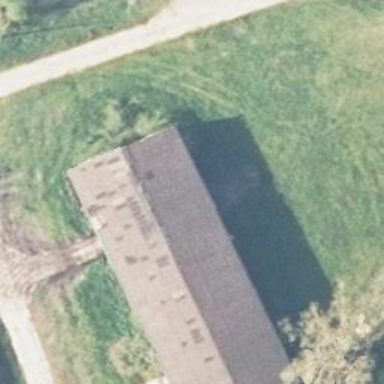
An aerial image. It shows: Gabled grey farm auxiliary building with roof oriented along its structure.